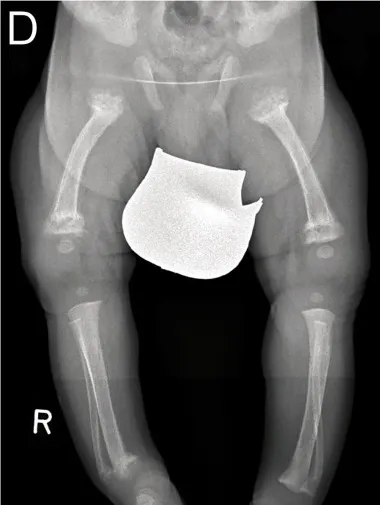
Distal fractures of the right tibia and fibula are present (D), with internally rotated position and, to a lesser extent, likewise on the left. Fractures on the left side are close to consolidation, indicating intra uterine onset of fractures.
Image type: radiology (x_ray)